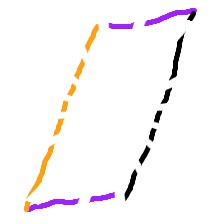
Shape: parallelogram